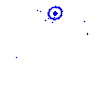
Particle: kaon